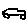
Label: car